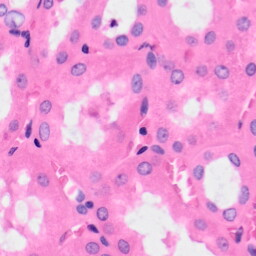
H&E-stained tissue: Kidney